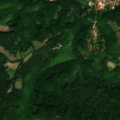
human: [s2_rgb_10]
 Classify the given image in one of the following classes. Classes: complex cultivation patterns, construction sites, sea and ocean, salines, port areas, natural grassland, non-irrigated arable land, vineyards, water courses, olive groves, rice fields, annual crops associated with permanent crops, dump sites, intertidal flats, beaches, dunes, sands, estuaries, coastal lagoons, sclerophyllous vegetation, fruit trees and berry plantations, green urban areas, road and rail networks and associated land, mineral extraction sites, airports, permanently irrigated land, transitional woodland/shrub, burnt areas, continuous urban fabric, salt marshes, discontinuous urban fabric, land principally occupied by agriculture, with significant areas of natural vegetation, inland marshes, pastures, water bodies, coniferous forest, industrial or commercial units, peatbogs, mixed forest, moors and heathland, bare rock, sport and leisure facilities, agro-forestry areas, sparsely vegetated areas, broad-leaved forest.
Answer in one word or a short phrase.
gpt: complex cultivation patterns, land principally occupied by agriculture, with significant areas of natural vegetation, broad-leaved forest